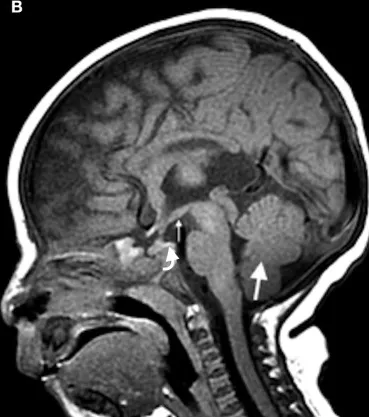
Sagittal T1-weighted brain MRI. (B) Patient's MRI showing a diminutive and barely discernible posterior pituitary hyperintensity (curved arrow), hypothalamic malformation (small arrow), and hypoplastic vermis (large arrow).
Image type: radiology (mri)